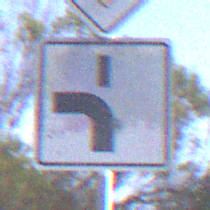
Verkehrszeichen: VerlaufVorfahrtsstrasse5
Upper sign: Vorfahrtsstrasse
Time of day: MorningAfternoon
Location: Outdoor (RoadRail)
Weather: PartlyCloudy
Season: NotSpecified
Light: Natural